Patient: sex F, age 58
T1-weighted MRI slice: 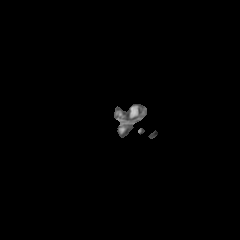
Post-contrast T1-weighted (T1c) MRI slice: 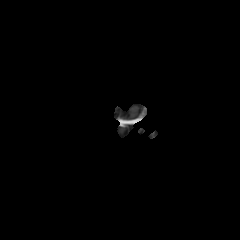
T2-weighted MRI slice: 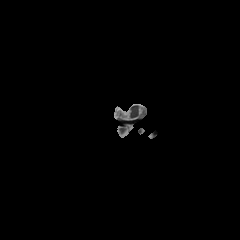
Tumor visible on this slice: no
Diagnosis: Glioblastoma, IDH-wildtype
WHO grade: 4